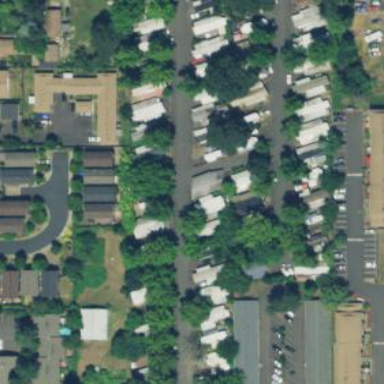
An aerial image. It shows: Residential area designated as trailer park.